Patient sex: M
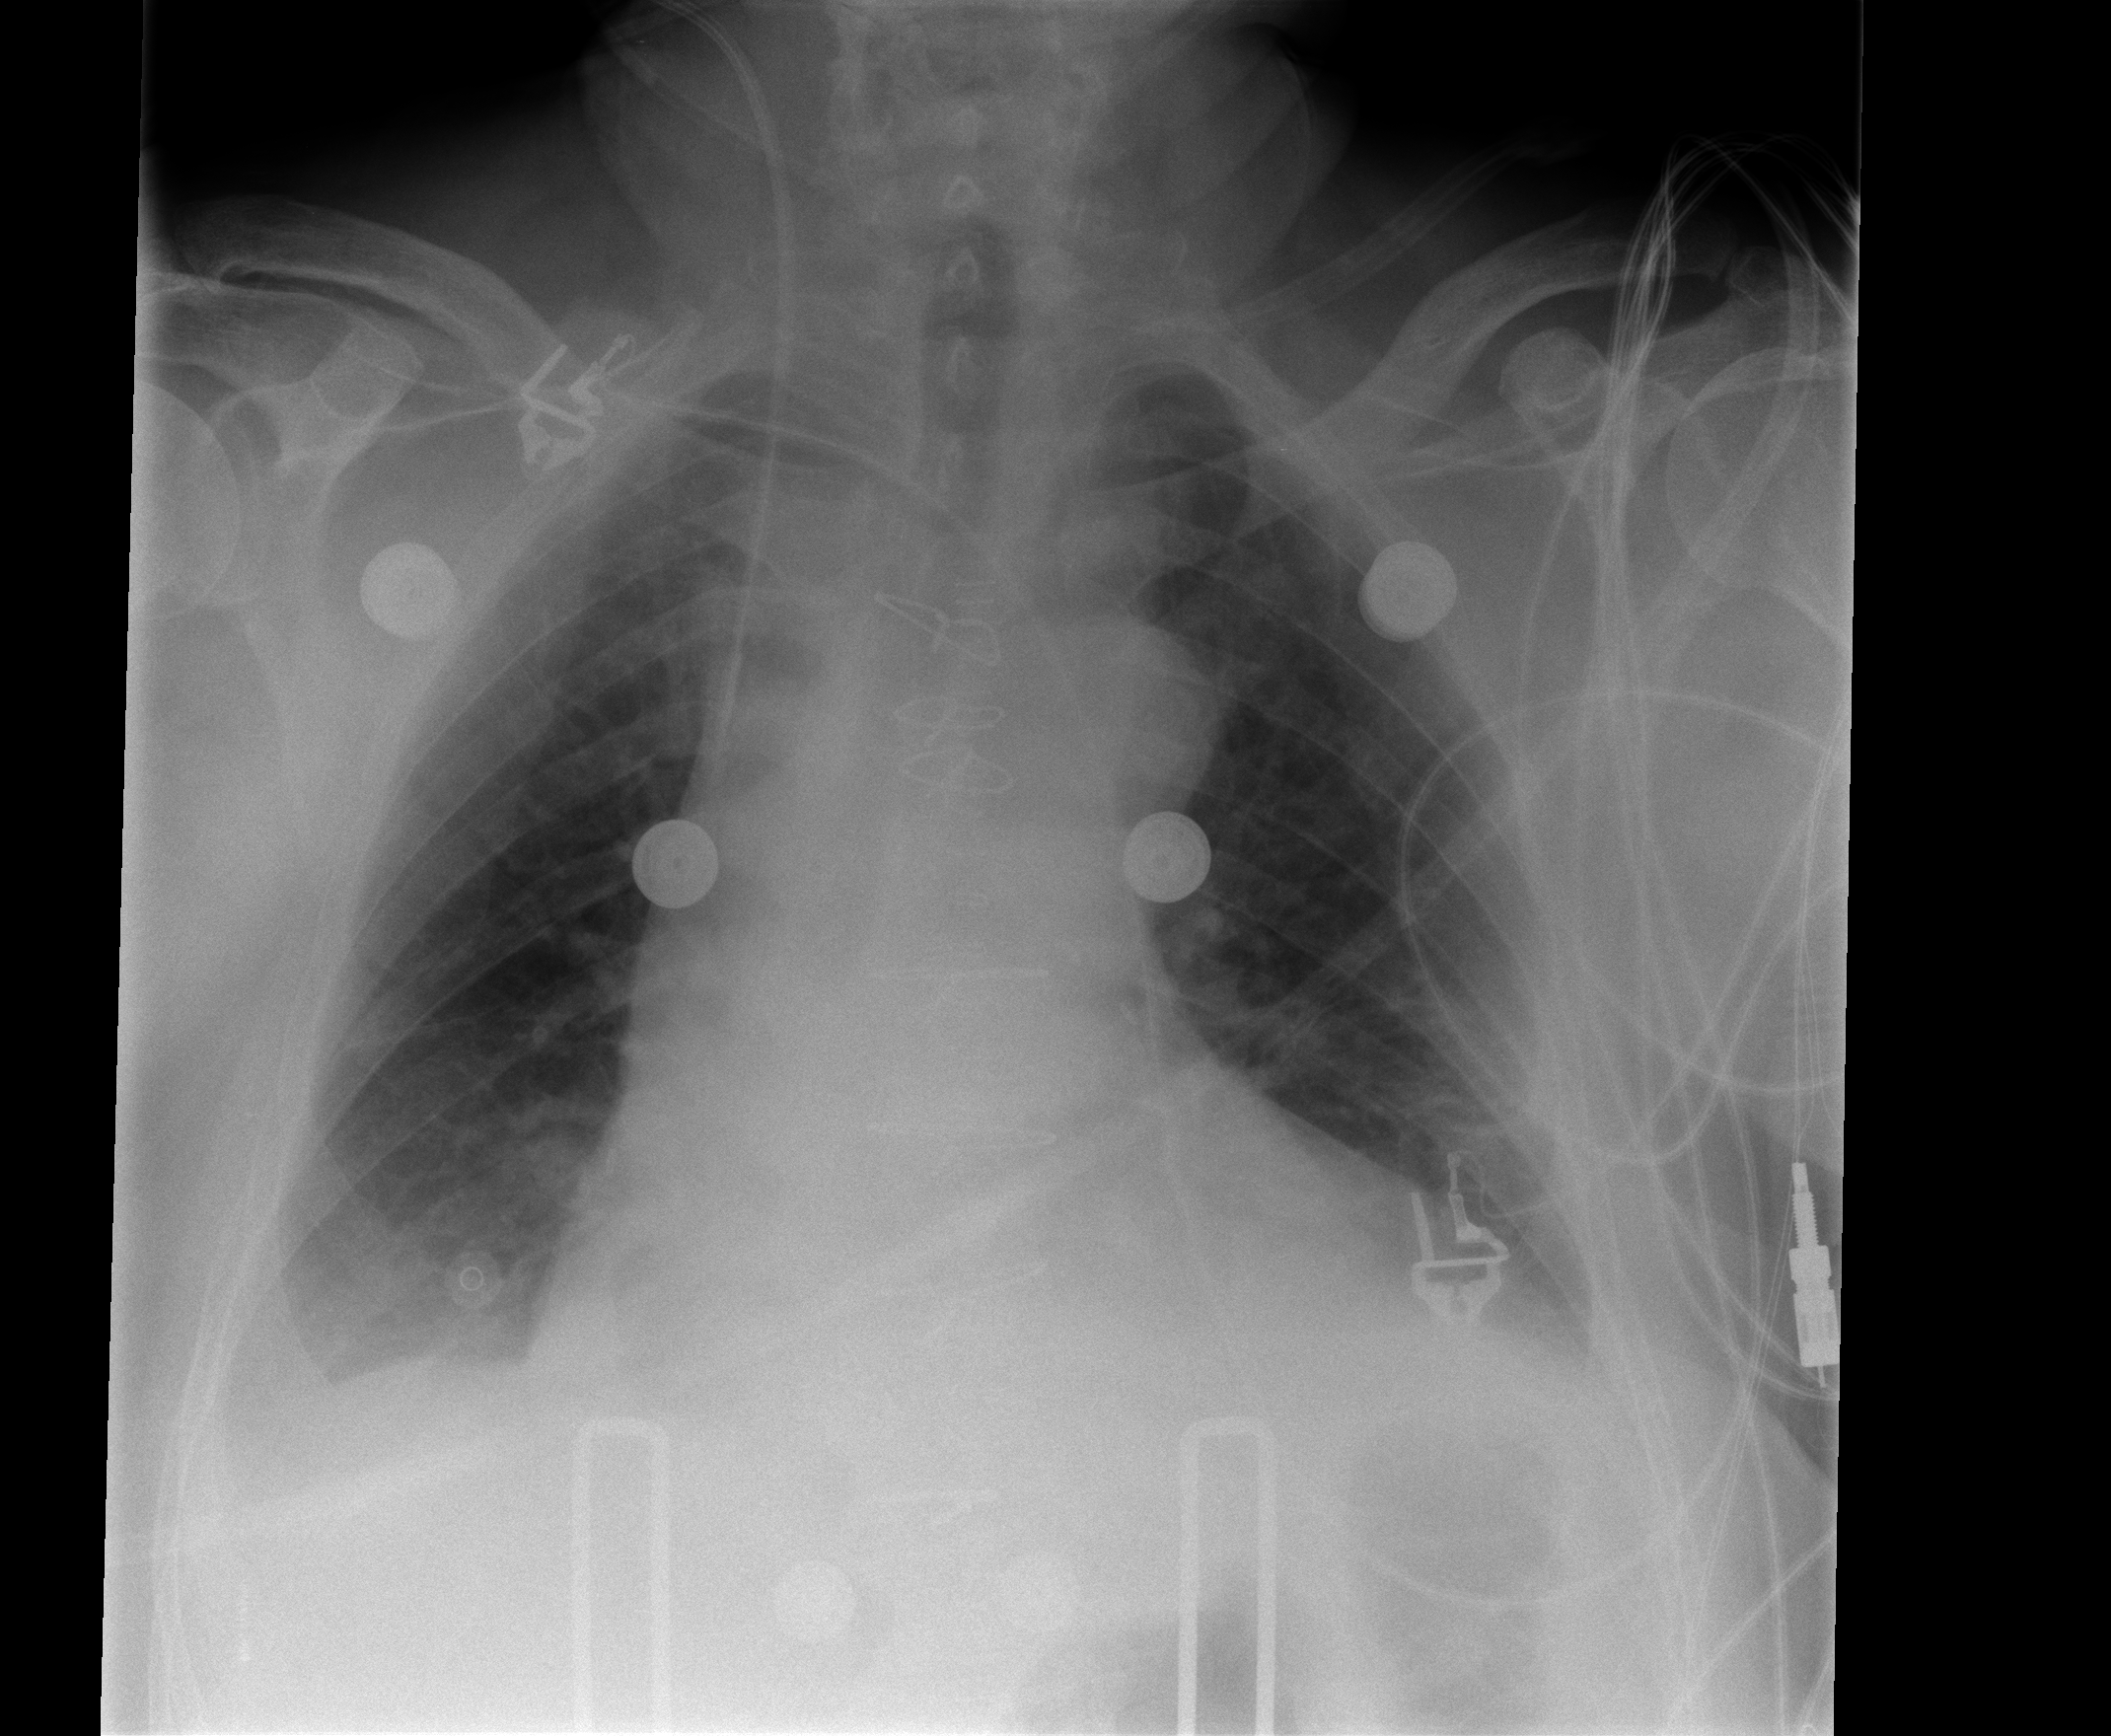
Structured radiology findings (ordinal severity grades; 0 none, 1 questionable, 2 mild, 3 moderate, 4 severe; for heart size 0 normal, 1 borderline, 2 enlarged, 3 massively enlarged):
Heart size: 2
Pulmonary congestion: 0
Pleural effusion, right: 1
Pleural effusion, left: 0
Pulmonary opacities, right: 0
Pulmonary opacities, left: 0
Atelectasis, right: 0
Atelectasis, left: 0